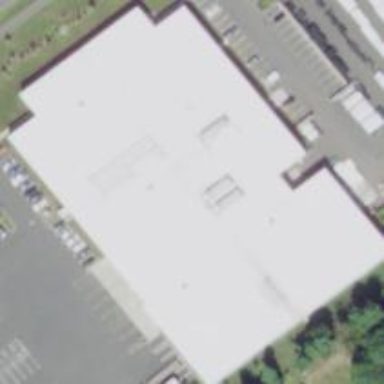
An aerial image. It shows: Building.